Field crop: tomato
Growth stage: 2
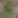
Species: solanum